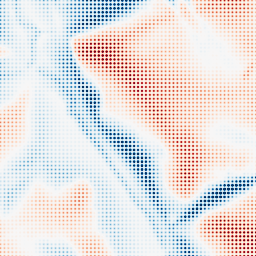
Category: multiscale
Decomposition family: dog
Decomposition parameters: sigma_low: 2
sigma_high: 20
Upsampling method: sinc_hamming
Upsampling parameters: scale: 8
kernel_size: 4
Upsampling scale: 8